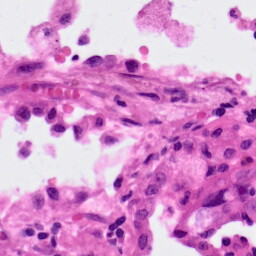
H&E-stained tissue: Lung